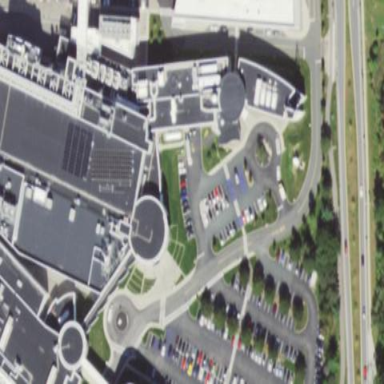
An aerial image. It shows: University building.